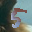
Label: 5